Field crop: maize
Growth stage: 2
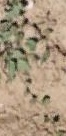
Species: convolvulus